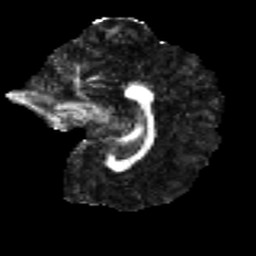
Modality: FA
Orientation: sagittal
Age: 26
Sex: male
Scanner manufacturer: ge
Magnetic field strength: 3 T
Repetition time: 7.8 s
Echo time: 0.0608 s